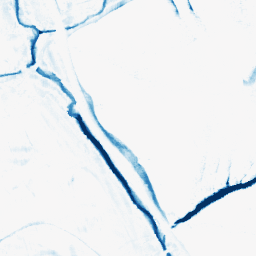
Category: morphological
Decomposition family: morphological_square
Decomposition parameters: operation: closing
size: 10
Upsampling method: regularized
Upsampling parameters: scale: 4
lambda_reg: 0.01
Upsampling scale: 4